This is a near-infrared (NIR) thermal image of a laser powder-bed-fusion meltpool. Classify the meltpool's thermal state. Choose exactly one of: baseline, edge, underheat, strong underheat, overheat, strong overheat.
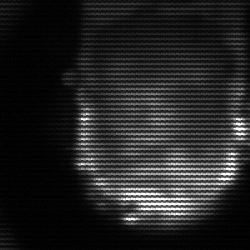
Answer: baseline